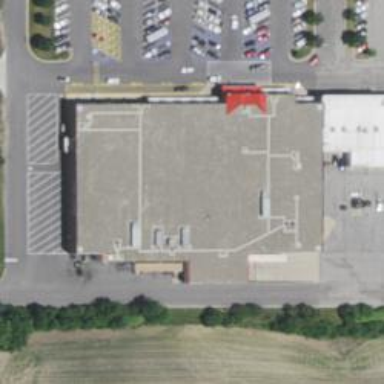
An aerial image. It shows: Supermarket.